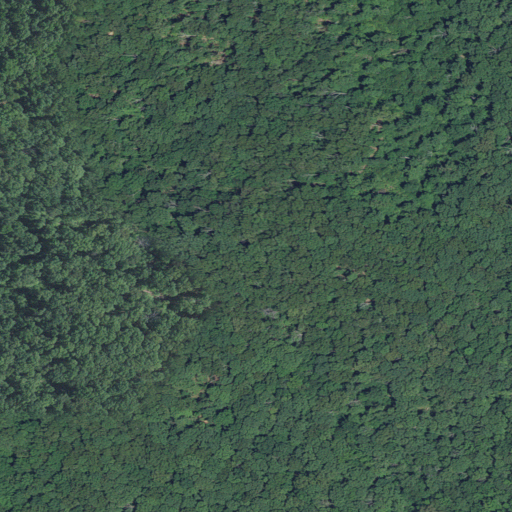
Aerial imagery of ridge(s) in Missouri named Seed Tick Ridge containing deciduous forest and open development